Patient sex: M
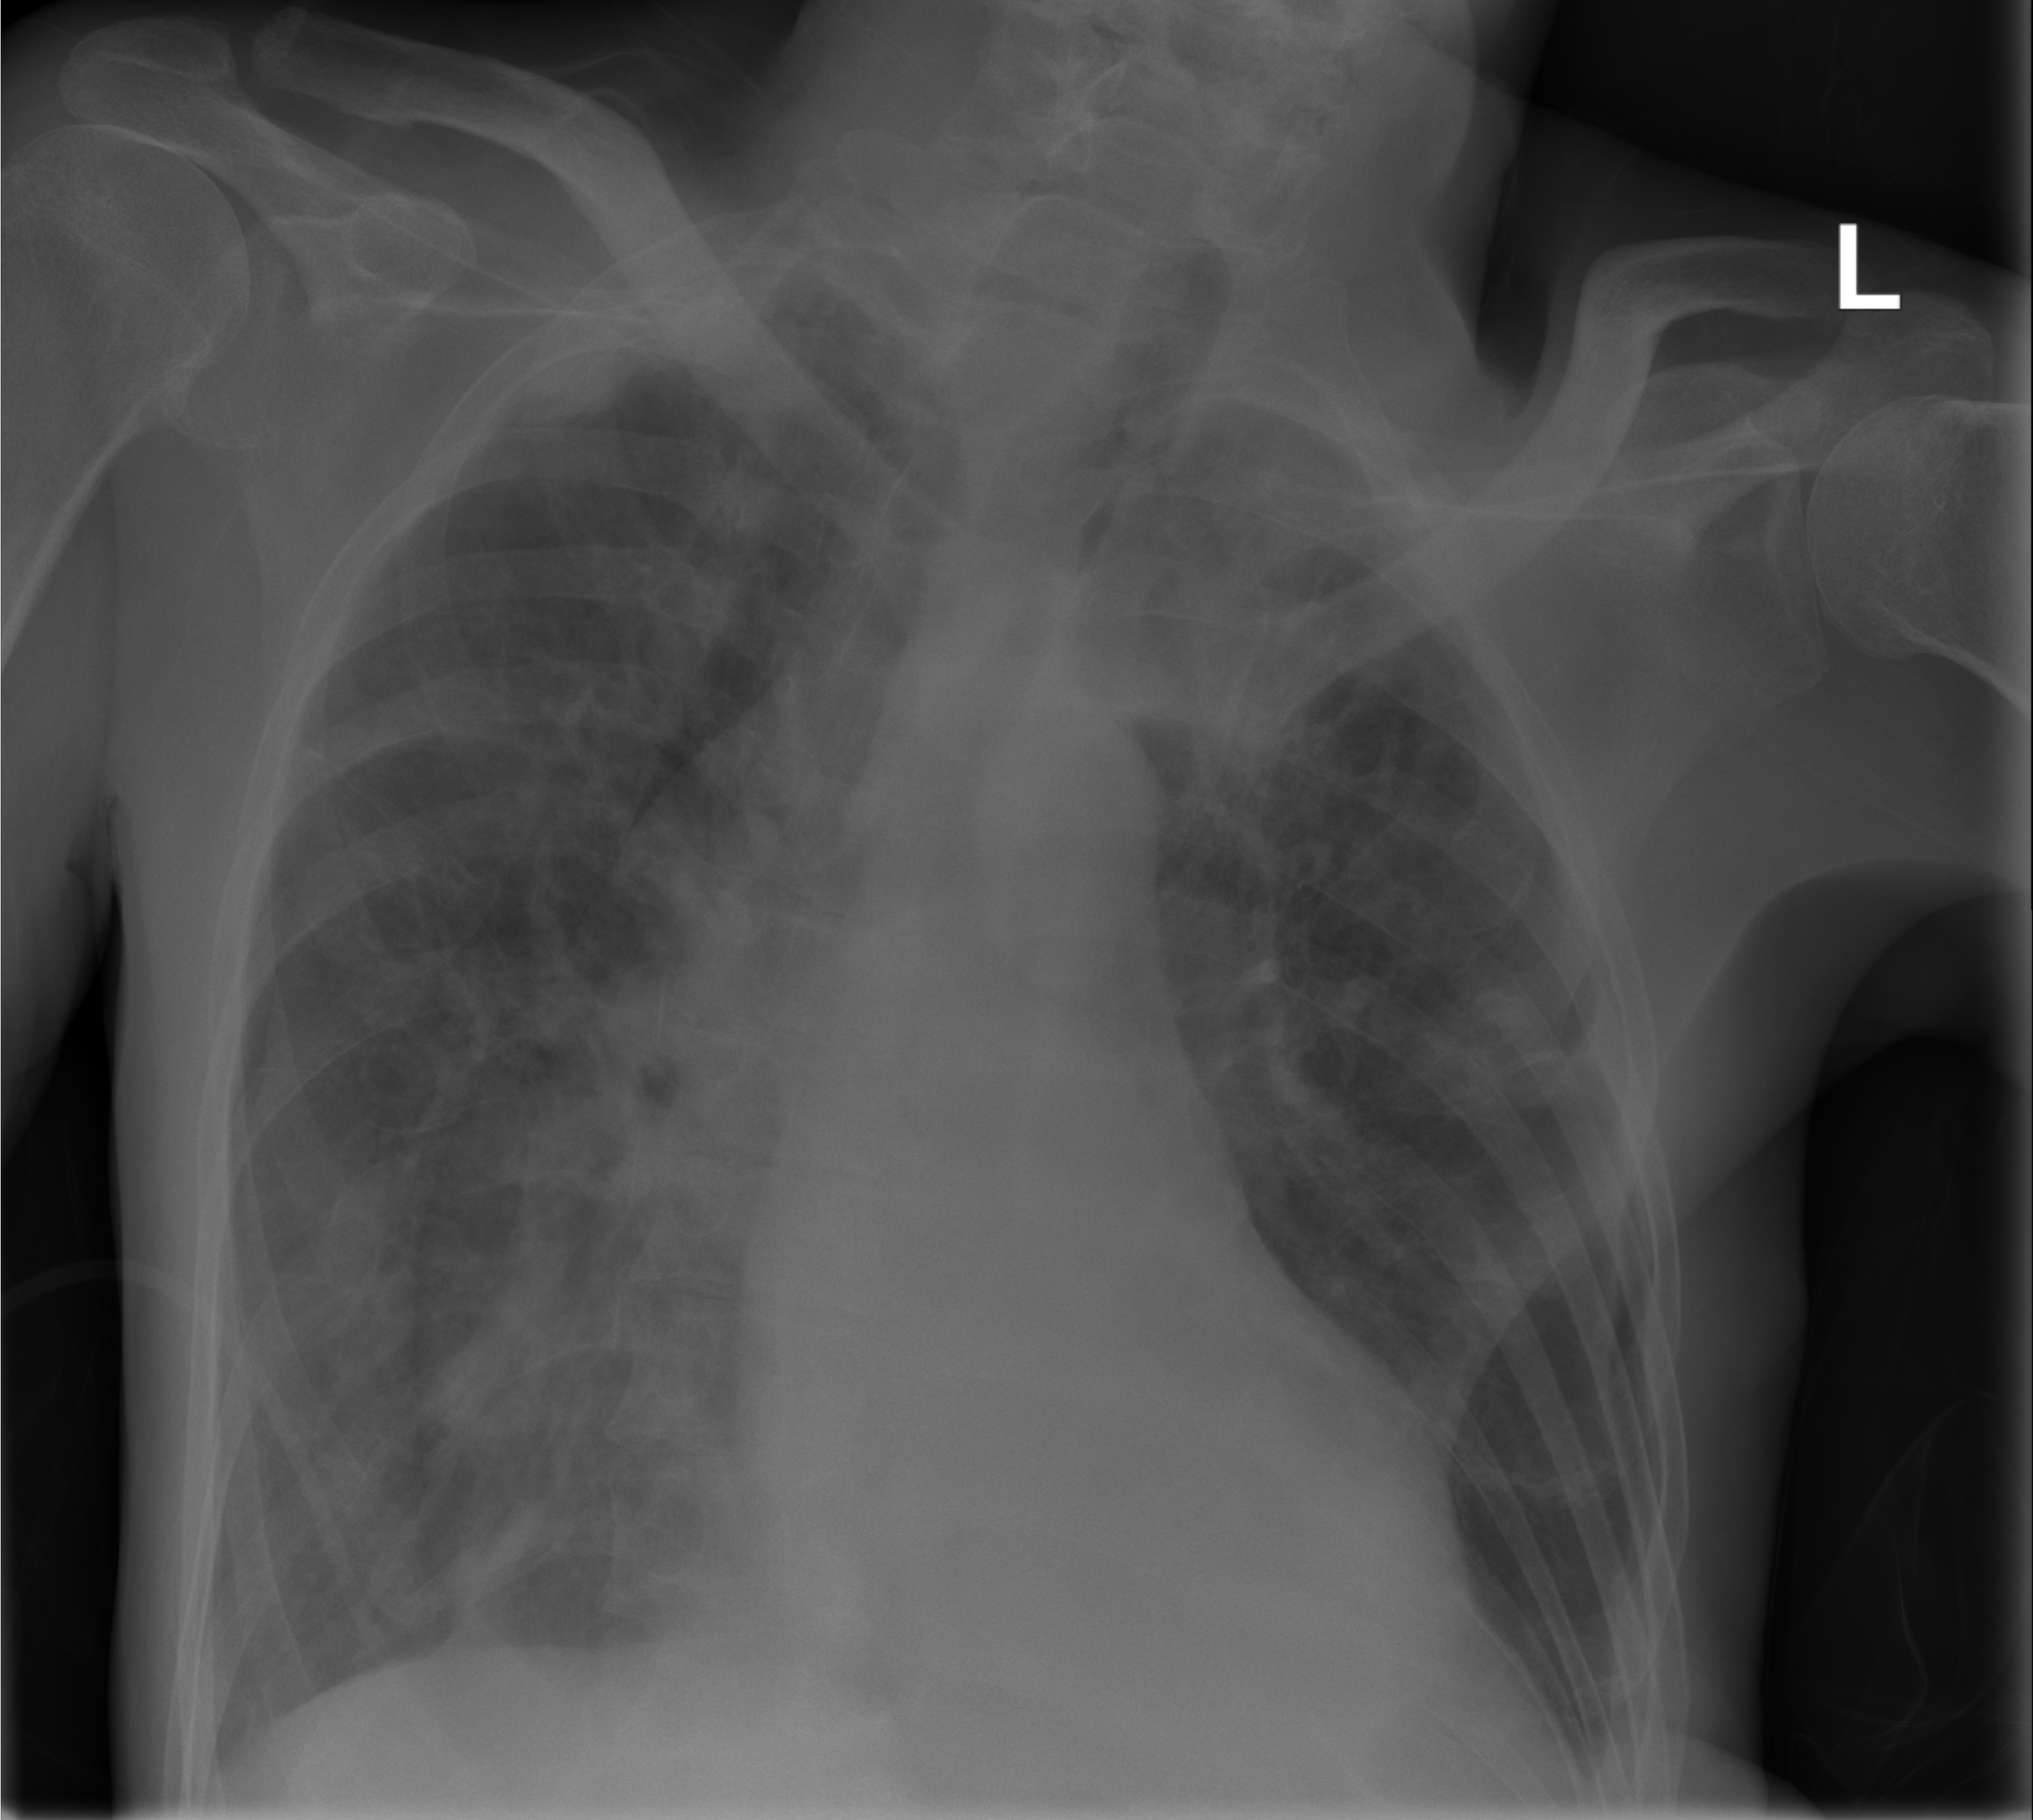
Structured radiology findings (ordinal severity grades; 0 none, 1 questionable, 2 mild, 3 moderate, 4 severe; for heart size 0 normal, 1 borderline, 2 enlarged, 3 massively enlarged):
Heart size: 0
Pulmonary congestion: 2
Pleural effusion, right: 1
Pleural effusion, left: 1
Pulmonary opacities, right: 3
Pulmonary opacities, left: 3
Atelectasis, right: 3
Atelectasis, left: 0